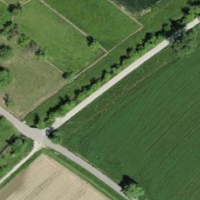
EUNIS habitat code: 53
Species observed at this site:
Corvus corone
Cyanistes caeruleus
Anas platyrhynchos
Sturnus vulgaris
Emberiza citrinella
Chloris chloris
Fringilla coelebs
Passer montanus
Saxicola rubetra
Fringilla montifringilla
Parus major
Hirundo rustica
Pica pica
Phoenicurus ochruros
Picus viridis